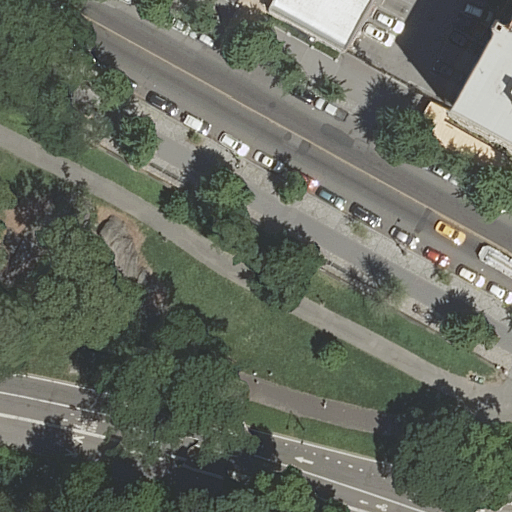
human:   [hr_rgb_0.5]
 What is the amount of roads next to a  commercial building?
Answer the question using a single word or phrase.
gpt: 0

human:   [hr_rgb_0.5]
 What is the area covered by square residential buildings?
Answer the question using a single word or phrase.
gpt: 0m2

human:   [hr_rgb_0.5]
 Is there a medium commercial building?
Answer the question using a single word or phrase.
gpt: no

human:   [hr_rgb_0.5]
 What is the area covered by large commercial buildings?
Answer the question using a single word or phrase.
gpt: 0m2

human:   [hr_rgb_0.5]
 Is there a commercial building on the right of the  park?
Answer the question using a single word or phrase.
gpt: no

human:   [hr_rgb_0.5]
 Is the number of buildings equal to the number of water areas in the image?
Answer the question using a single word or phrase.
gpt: no

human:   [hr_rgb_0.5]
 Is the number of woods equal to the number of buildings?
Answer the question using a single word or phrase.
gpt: no

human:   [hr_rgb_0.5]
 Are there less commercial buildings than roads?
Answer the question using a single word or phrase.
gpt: yes

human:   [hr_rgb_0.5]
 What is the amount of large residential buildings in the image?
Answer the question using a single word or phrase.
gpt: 1

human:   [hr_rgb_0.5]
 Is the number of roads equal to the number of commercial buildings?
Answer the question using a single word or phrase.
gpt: no

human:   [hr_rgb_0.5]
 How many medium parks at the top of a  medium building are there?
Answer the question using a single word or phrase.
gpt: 0

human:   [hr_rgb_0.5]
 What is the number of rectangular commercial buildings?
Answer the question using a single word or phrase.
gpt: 0

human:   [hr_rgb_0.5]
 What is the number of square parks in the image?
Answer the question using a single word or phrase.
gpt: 0

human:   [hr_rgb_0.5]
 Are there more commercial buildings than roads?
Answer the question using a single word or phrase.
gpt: no

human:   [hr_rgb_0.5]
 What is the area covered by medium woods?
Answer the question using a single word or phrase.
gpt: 287m2

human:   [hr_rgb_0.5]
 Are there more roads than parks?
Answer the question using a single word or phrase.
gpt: yes

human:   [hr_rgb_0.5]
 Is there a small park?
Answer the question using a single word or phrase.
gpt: no

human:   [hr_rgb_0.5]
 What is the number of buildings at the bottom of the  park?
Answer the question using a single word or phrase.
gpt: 1

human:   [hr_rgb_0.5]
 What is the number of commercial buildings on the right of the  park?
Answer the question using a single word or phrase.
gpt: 0

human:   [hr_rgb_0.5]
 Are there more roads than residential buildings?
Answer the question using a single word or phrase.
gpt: yes

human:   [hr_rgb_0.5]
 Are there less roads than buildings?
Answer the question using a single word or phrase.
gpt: no

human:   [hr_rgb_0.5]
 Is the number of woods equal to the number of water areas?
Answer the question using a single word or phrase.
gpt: no

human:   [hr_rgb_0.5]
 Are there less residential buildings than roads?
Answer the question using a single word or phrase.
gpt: yes

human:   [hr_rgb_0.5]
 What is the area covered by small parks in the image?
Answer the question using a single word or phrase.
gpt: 0m2

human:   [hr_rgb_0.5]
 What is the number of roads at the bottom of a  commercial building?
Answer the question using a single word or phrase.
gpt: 0

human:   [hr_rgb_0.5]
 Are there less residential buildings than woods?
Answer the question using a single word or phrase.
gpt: no

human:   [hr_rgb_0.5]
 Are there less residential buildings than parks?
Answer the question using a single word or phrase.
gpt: no

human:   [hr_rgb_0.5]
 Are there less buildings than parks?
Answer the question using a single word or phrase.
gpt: no

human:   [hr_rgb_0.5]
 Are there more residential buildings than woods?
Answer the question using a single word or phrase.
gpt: yes

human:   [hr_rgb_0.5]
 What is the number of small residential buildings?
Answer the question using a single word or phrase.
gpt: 1

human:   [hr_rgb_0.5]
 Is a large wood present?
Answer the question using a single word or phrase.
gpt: no

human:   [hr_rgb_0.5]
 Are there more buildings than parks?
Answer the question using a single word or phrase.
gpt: yes

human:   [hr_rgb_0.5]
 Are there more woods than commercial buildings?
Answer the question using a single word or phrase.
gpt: yes

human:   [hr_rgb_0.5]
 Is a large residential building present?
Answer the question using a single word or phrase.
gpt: yes

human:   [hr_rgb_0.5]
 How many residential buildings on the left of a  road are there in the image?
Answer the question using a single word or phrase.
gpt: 1

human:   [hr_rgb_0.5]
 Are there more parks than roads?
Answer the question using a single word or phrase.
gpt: no

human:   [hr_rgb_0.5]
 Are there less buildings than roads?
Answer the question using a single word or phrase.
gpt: yes